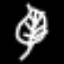
Label: leaf